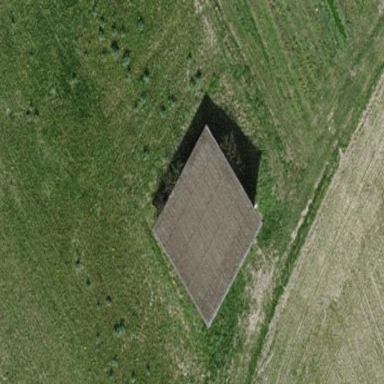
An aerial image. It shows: Shed.